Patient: sex M, age 46
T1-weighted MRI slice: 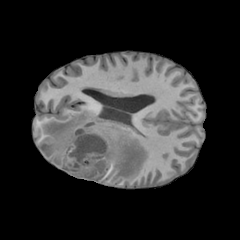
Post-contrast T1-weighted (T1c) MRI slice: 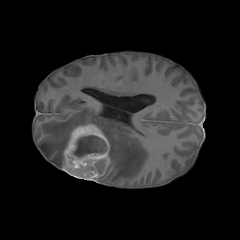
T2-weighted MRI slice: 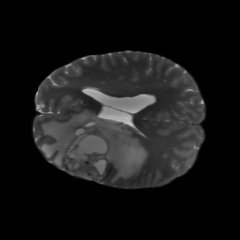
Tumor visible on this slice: yes
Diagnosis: Glioblastoma, IDH-wildtype
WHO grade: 4